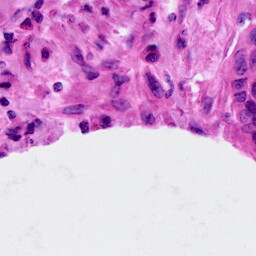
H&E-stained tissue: Cervix